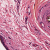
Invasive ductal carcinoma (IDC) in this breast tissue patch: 0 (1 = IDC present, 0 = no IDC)